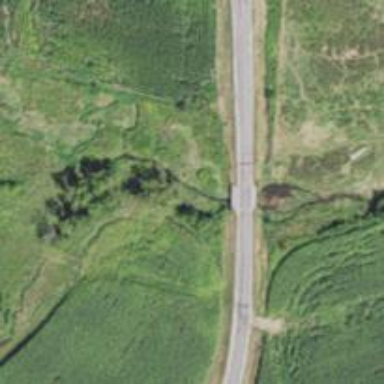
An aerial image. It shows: Residential road with bridge.